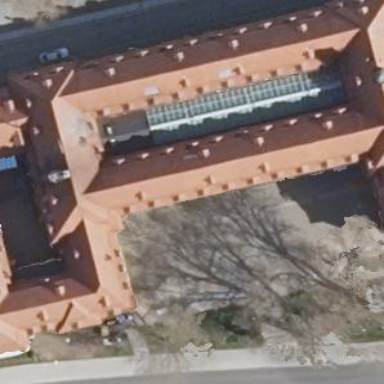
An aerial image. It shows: Civic building with gabled brown roof.